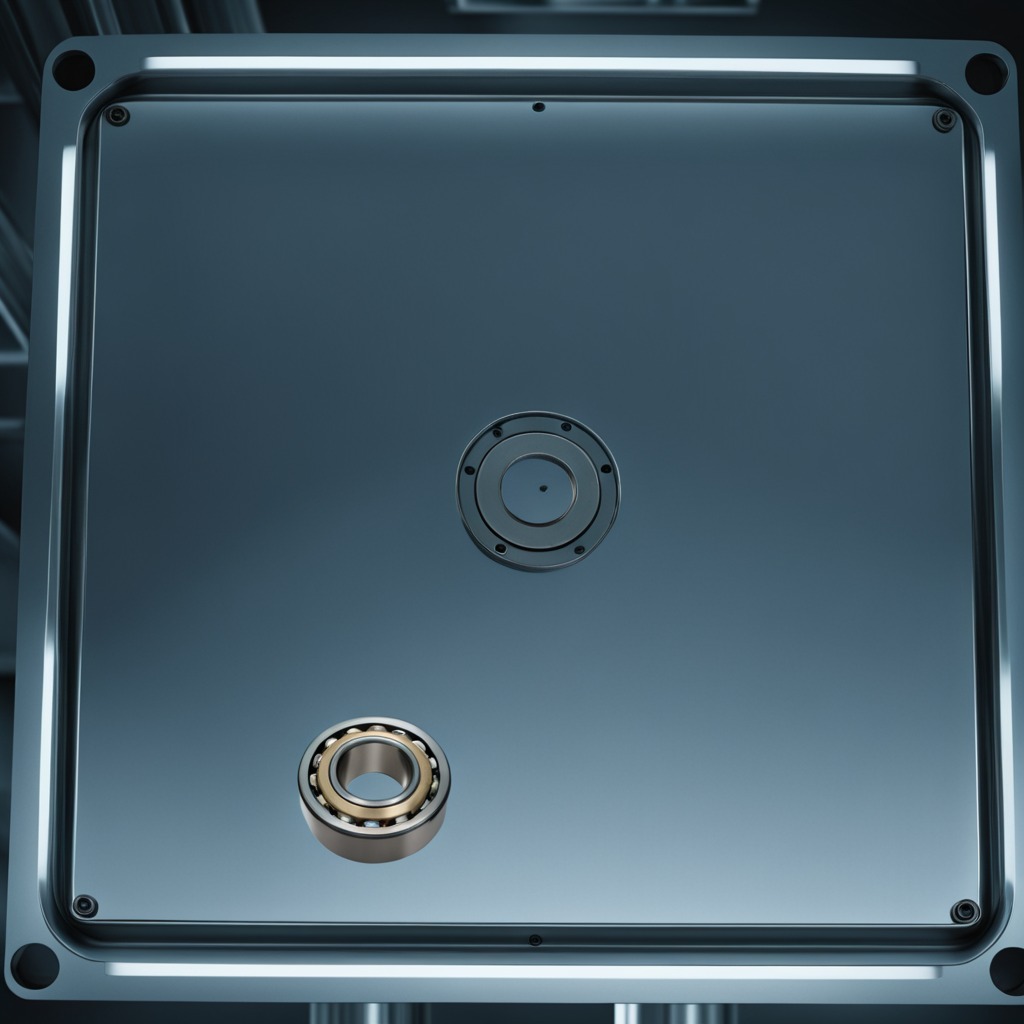
A metal ball bearing is lying on a metal table in a machine shop under fluorescent lights.